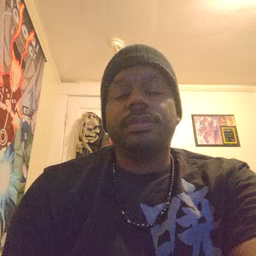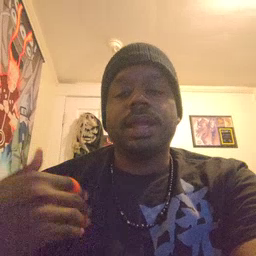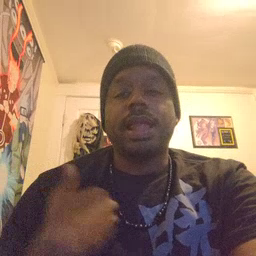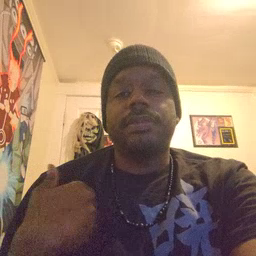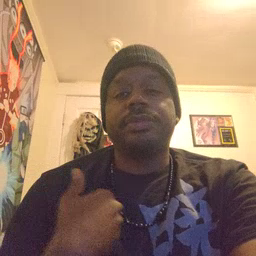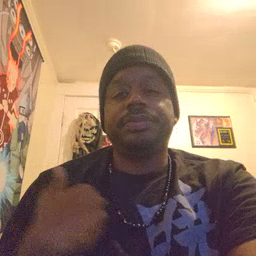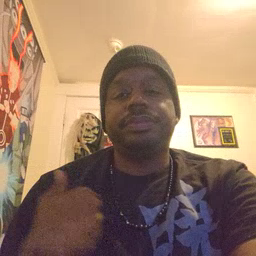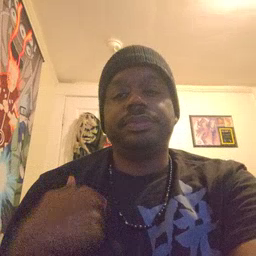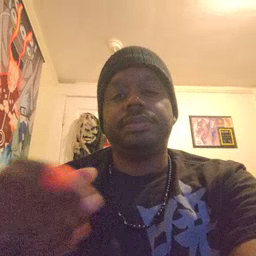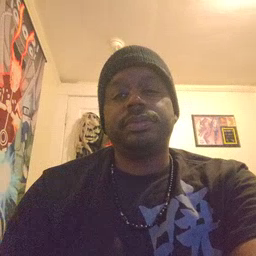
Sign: animal